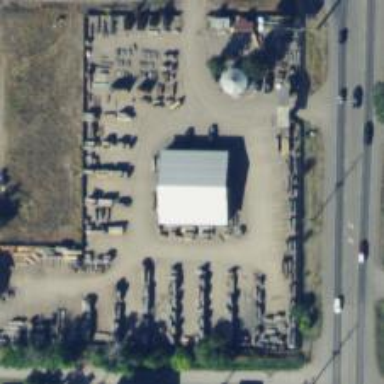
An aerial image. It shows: Sawmill craft.